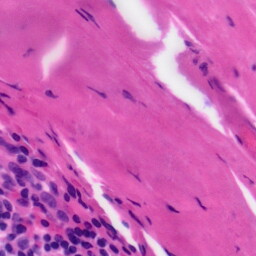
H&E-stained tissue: Tonsil